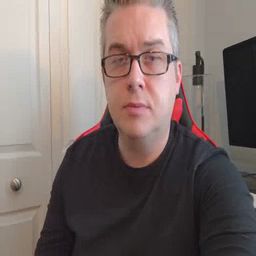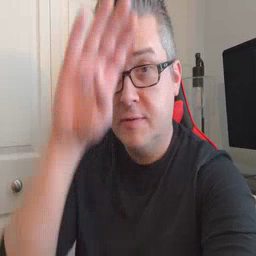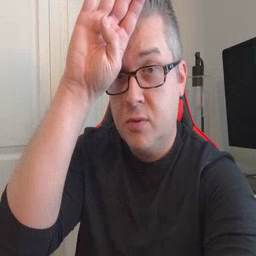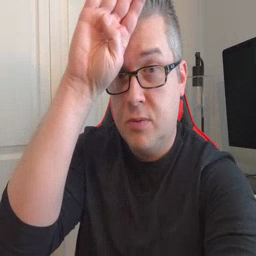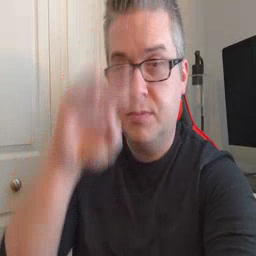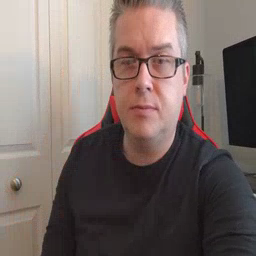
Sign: fireman